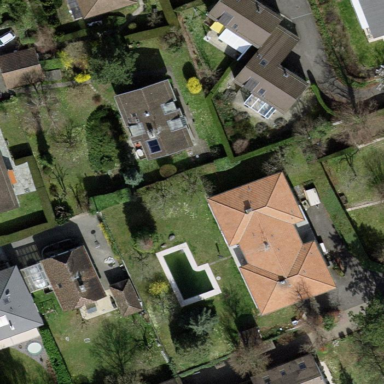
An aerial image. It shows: Garden enclosed by fence.